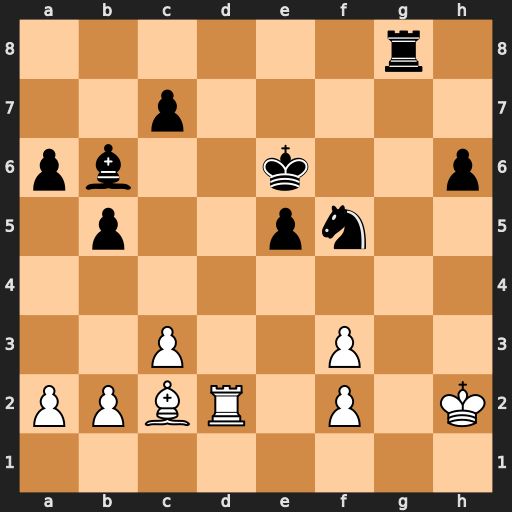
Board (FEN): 6r1/2p5/pb2k2p/1p2pn2/8/2P2P2/PPBR1P1K/8
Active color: w
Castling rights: -
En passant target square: -
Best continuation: Bb3+ Kf6 Bxg8